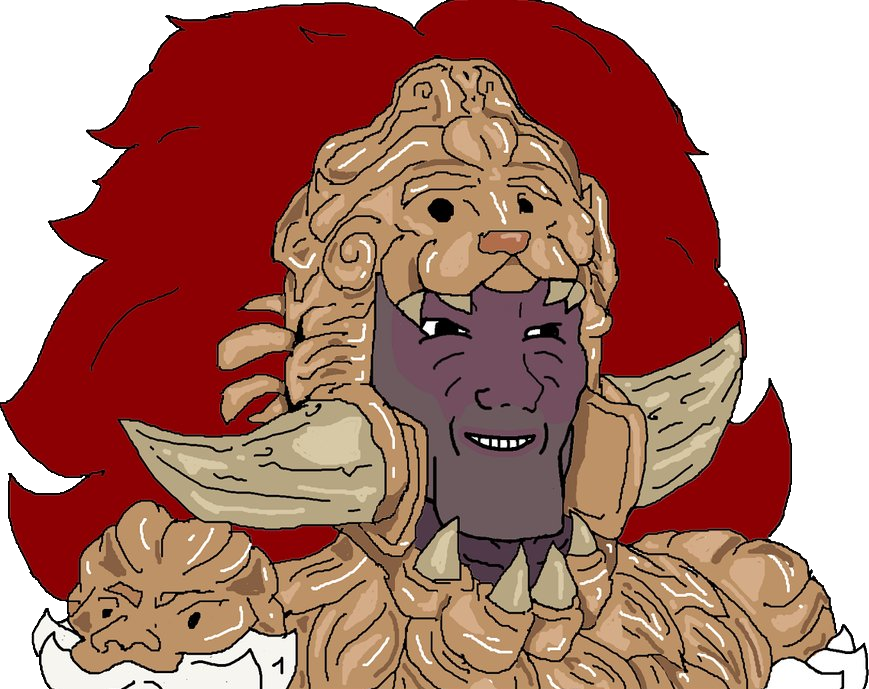
Label: 5_Grey_Chad